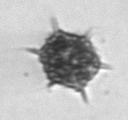
Label: Dictyocha